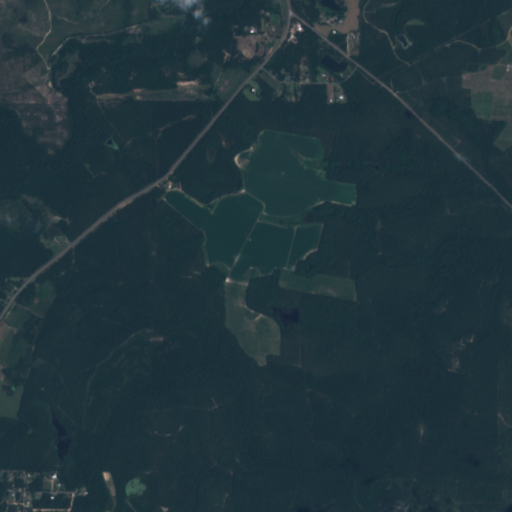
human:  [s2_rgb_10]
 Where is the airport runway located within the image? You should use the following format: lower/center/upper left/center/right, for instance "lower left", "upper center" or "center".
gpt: The airport runway is located in the upper left of the image.
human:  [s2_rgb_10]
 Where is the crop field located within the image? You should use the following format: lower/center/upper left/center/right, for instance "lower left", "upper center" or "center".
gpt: The crop field is located in the lower left of the image.
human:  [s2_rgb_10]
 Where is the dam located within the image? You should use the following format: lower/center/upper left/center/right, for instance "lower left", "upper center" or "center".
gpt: The dam is located in the upper center of the image.
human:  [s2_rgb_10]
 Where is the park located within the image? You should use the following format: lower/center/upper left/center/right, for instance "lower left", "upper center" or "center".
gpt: The park is located in the upper center of the image.
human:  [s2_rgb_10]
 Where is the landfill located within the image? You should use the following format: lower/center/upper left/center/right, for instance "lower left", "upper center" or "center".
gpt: There is no landfill in the image.